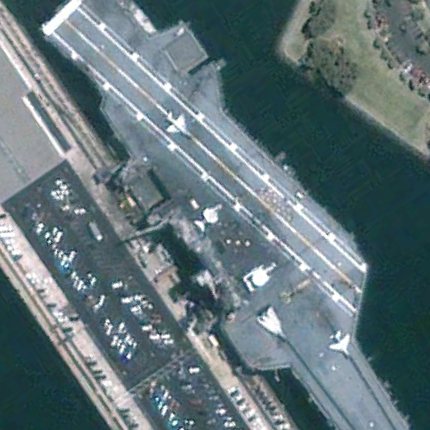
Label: aircraft_carrier